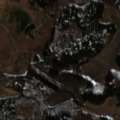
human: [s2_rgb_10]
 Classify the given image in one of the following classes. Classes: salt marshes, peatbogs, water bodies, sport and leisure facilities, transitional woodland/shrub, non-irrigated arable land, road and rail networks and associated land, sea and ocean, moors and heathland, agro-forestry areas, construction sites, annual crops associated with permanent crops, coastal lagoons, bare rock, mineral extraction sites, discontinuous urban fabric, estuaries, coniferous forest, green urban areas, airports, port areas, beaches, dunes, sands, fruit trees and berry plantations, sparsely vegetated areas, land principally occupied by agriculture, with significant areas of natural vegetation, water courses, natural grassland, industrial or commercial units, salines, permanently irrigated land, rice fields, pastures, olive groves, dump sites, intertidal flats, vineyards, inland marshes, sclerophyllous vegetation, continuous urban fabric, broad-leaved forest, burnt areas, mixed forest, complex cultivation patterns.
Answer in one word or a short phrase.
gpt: non-irrigated arable land, land principally occupied by agriculture, with significant areas of natural vegetation, broad-leaved forest, mixed forest, transitional woodland/shrub